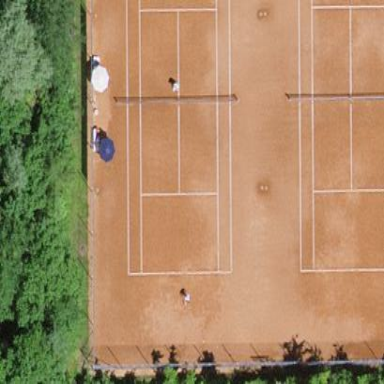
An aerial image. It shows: Tennis court on the leisure land pitch.